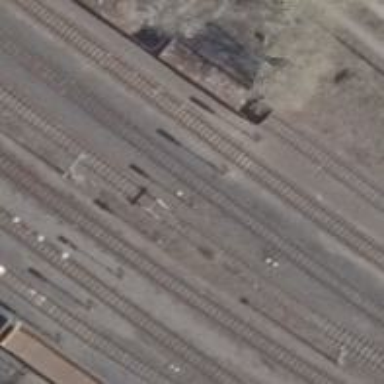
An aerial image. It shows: Railway signal.